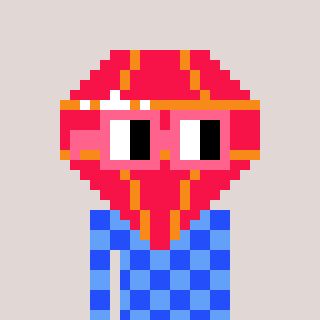
a pixel art character with square pink glasses, a red diamond-shaped head and a blue-colored body on a warm background